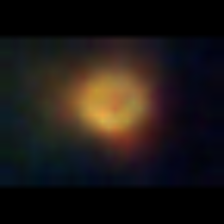
Taxon: Unknown_phyto
Group: Unknown